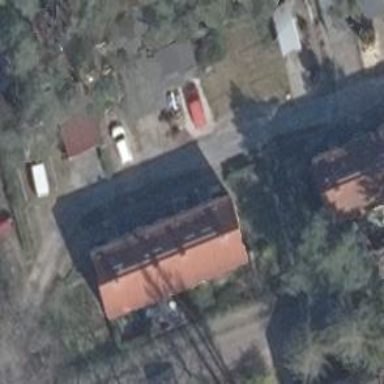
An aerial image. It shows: Residential building with gabled grey roof.